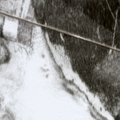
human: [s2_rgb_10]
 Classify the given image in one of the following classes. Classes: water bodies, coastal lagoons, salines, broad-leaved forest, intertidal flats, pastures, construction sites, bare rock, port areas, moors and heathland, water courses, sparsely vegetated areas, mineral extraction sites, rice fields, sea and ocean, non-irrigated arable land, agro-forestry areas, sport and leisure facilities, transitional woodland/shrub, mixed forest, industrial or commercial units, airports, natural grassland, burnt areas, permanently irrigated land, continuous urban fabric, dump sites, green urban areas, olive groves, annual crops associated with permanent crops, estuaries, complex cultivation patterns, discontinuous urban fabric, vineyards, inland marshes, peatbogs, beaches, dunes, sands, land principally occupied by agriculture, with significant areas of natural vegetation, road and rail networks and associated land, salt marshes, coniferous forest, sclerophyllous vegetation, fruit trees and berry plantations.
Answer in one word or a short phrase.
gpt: coniferous forest, transitional woodland/shrub, peatbogs